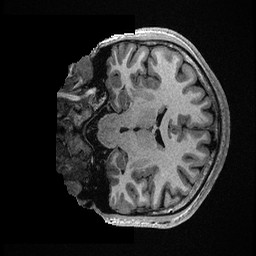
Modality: T1w
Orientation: coronal
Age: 24
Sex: male
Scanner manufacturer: ge
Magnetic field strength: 3 T
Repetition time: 0.006952 s
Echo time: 0.00292 s